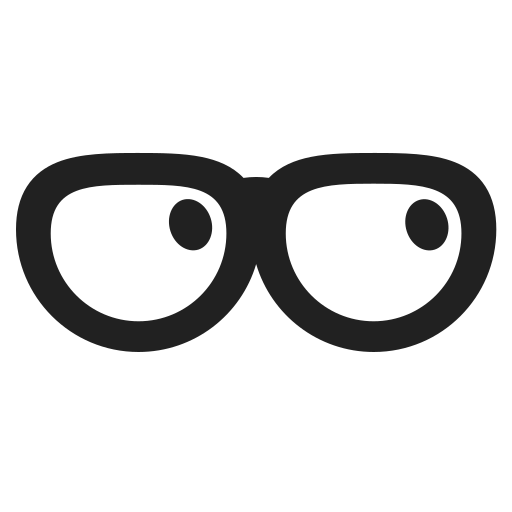
sunglasses high contrast